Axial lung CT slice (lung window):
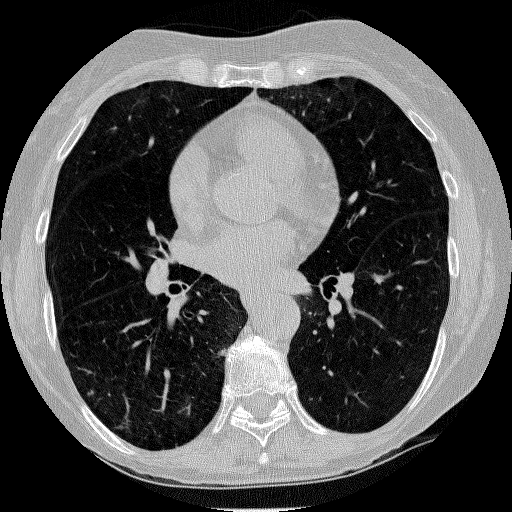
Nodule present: no